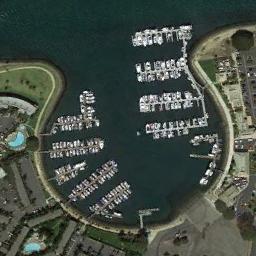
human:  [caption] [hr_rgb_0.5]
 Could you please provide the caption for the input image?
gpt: Buildings surround the harbor, With many ships moored on the sea .

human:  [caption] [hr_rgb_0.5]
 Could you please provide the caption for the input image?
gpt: The harbor with lots of neatly docked boats is surrounded by a residential area and the color of the waters is green .

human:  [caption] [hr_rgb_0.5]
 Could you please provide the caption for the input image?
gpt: The shape of the harbor is nearly circular .

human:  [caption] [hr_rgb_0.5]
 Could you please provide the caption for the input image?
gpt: Many ships are in the harbor .

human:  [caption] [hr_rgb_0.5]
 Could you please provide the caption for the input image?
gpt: There are many buildings around the harbor with many boats .